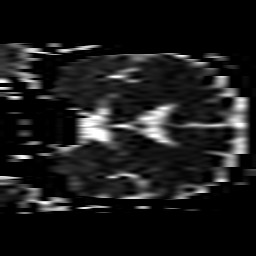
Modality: ADC
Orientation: coronal
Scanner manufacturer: philips
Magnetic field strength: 1.5 T
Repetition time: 3.104 s
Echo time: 0.06241 s